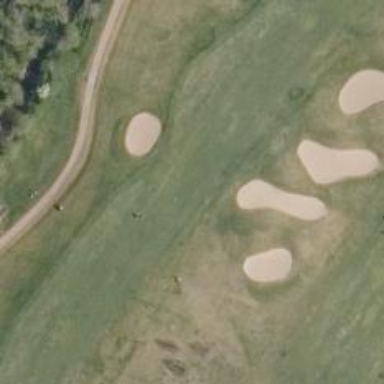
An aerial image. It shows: Golf hole.